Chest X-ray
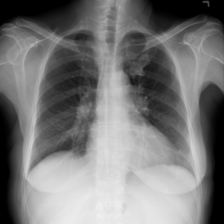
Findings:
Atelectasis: negative
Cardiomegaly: negative
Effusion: negative
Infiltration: negative
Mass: negative
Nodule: negative
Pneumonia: negative
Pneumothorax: negative
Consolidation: negative
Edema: negative
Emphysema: negative
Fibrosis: negative
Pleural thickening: negative
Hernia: negative